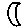
Label: moon